Маленькая гладкая бусинка надета на жёсткий, гладкий, вертикальный стержень, который может вращаться вокруг своего конца. Изначально бусинка покоилась на маленьком диске, прикреплённом к стержню на расстоянии $d$ от оси вращения. Стержень начинает совершать гармонические колебания вокруг своего изначального положения с маленькой угловой амплитудой $\theta_0$ (смотри рисунок).
При какой частоте колебаний стержня бусинка покинет его?
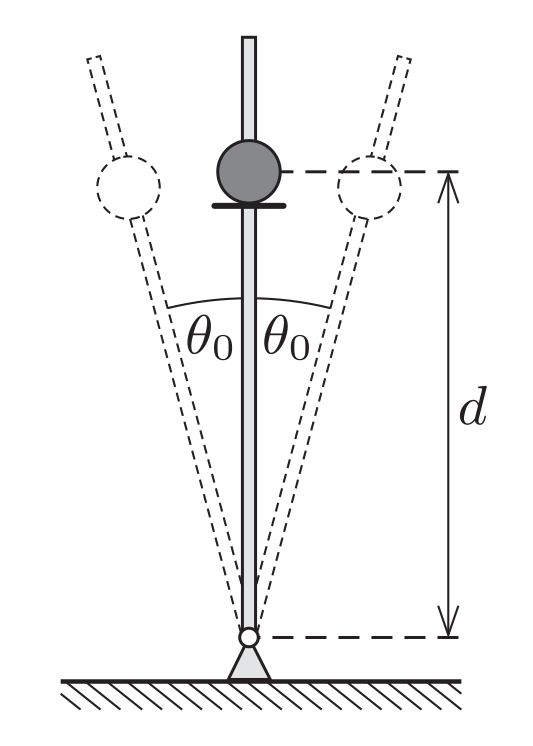
Ответ: При $f > \frac{1}{2\pi}\sqrt{\frac{2g}{\theta_0^2d}}$
Темы:
T, ★, Механика, Динамика, 200 задач, Периодическое воздействие